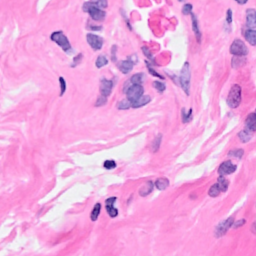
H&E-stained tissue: Breast